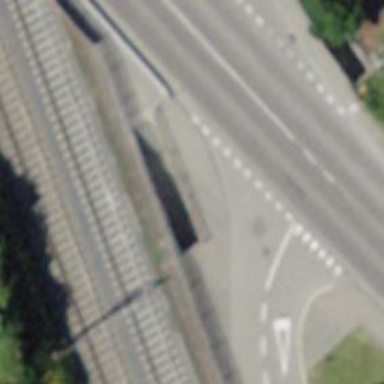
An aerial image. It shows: Bus stop with platform for public transport.